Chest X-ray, PA view. Patient: 32 years old, sex M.
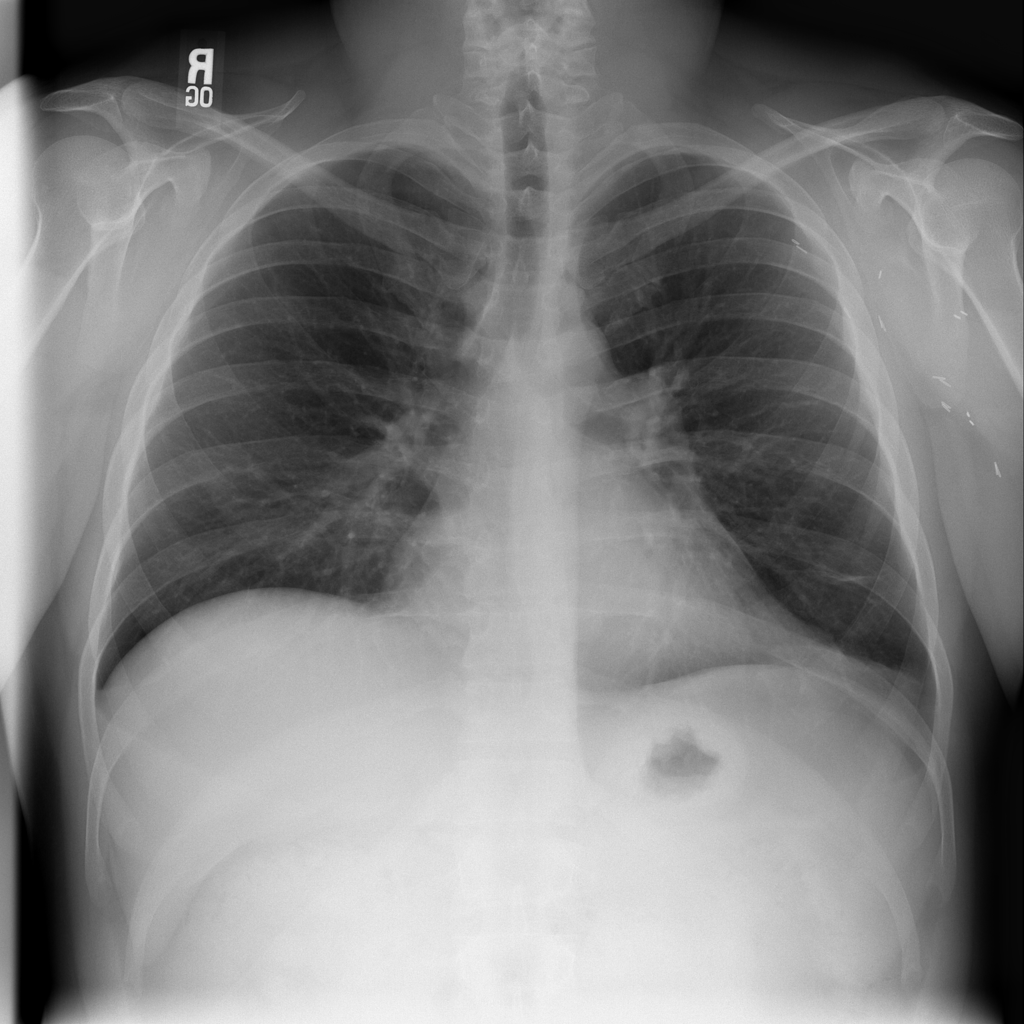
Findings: No Finding